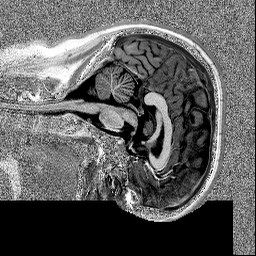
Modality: MP2RAGE
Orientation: sagittal
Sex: female